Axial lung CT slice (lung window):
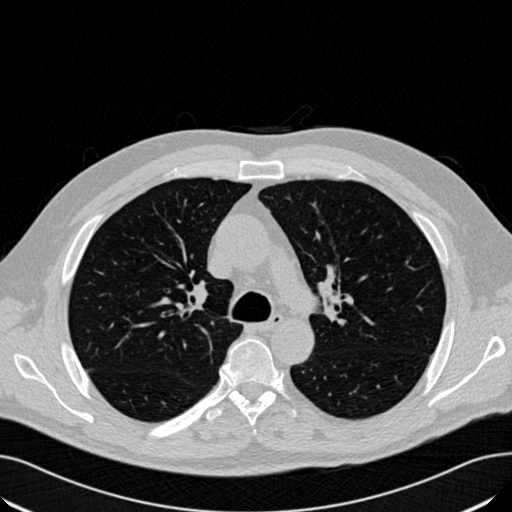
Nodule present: no